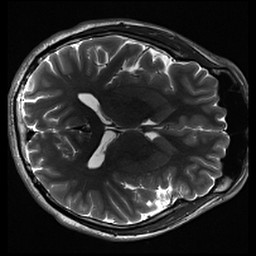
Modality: inplaneT2
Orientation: axial